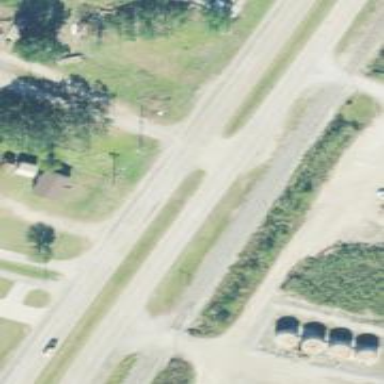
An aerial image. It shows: Asphalt road designated as trunk highway.